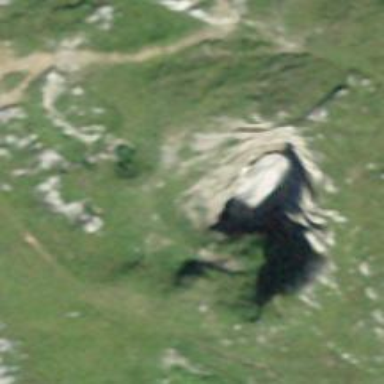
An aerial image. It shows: Sinkhole in the natural landscape.